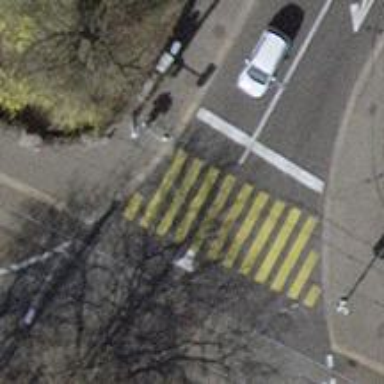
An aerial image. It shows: Zebra crossing with traffic signals. The crossing is marked by traffic lights.